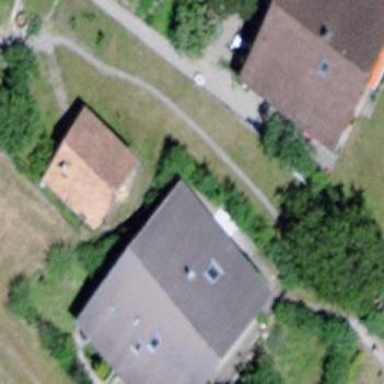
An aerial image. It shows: Residential building.